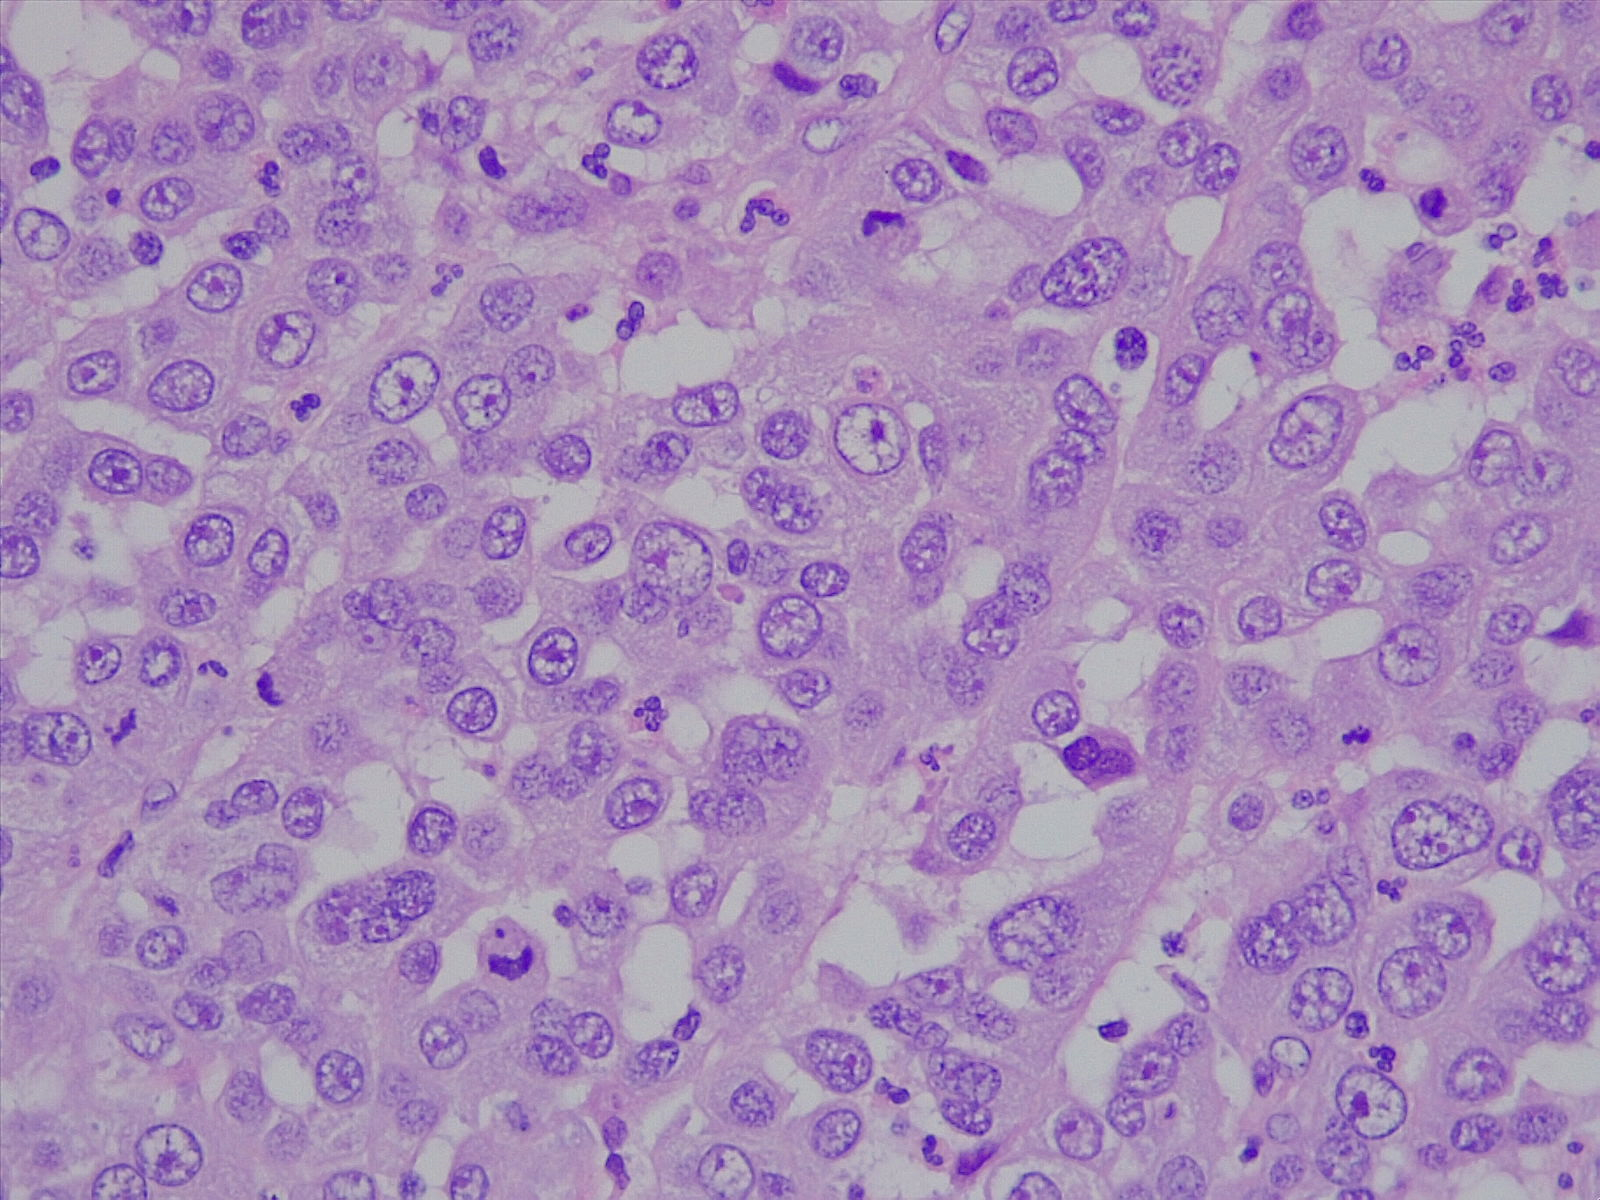
Label: lung adenocarcinoma, poorly differentiated